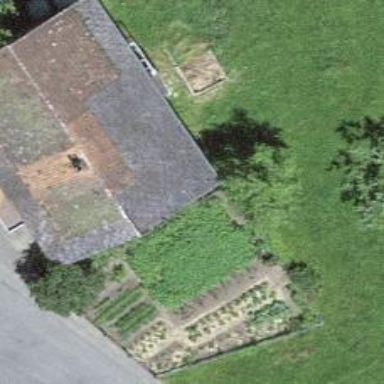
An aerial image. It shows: Farm building.